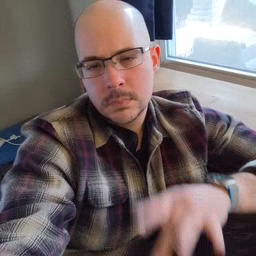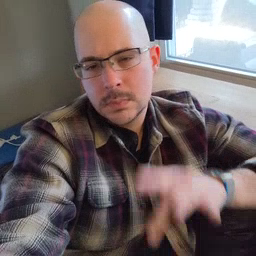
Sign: time